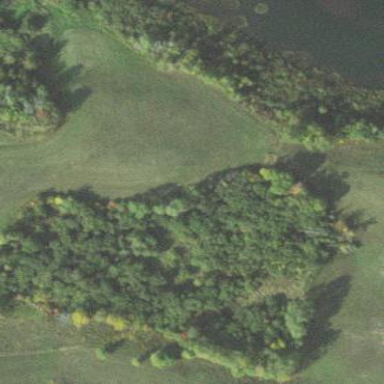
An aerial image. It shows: Rough area in woodland golf course.